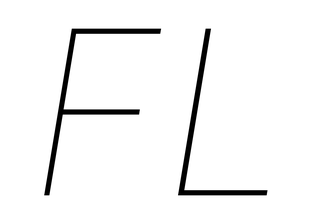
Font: Inter-Italic_Thin_Italic